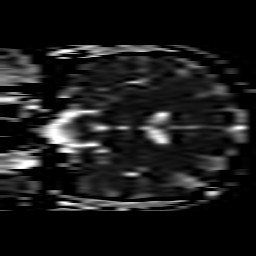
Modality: ADC
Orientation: coronal
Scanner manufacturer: philips
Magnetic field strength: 1.5 T
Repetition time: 3.107 s
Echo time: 0.06241 s